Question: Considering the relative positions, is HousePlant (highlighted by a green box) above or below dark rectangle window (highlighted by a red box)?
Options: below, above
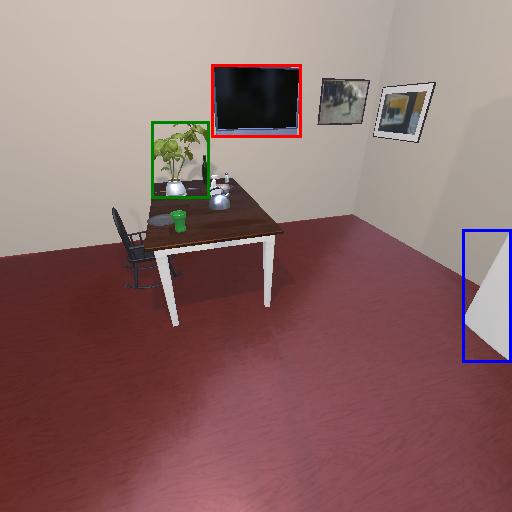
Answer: below